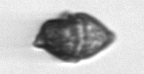
Label: Kryptoperidinium_triquetrum